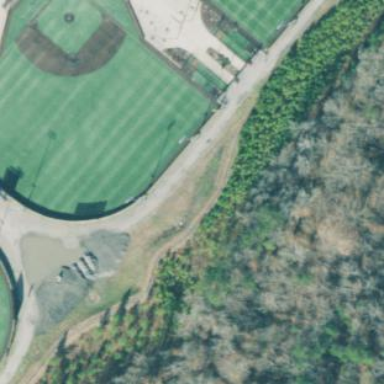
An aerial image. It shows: Baseball pitch for leisure land.